Interaction volume radius: 5 \u00c5
Interaction volume height: 10 \u00c5
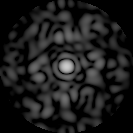
Disorder parameter: 0.8802